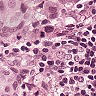
Metastatic tissue present: yes